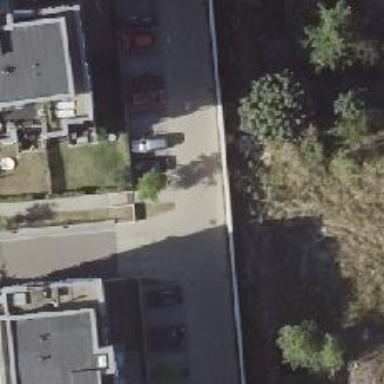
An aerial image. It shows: Residential road without sidewalk.